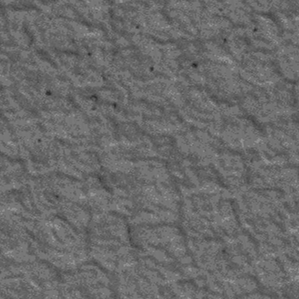
Label: frost